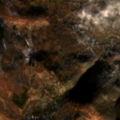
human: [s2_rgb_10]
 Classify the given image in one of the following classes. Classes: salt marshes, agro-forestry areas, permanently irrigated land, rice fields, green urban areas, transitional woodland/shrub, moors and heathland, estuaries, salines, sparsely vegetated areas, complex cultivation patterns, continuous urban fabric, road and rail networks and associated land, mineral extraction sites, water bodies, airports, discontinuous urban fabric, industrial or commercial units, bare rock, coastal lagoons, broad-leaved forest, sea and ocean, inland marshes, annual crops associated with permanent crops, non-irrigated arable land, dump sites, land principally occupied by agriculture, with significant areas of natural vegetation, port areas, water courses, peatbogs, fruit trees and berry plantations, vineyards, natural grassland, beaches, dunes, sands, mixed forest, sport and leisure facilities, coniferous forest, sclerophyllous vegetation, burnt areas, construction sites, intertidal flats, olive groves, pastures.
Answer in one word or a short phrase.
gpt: pastures, complex cultivation patterns, land principally occupied by agriculture, with significant areas of natural vegetation, broad-leaved forest